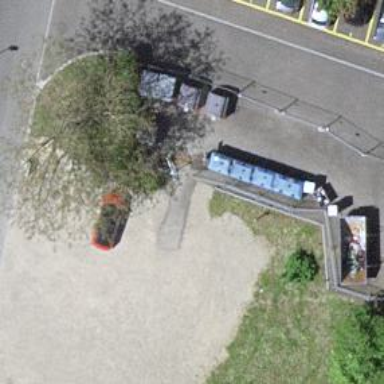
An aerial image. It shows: Recycling container for scrap metal at recycling facility.